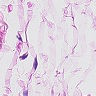
Metastatic tissue present: no